Question: I'm trying to make a microservice with python, I'm following <URL>
But I'm getting this error:
'''
"flask_app.py", line 115, in run
raise Exception('Server {} not recognized'.format(self.server))
Exception: Server 9090 not recognized
'''
Project structure:

file code
'''
from connexion.resolver import RestyResolver
import connexion
if __name__ == '__main__':
app = connexion.App(__name__, 9090, specification_dir='swagger/')
app.add_api('my_super_app.yaml', resolver=RestyResolver('api'))
app.run()
'''
file code
'''
swagger: "2.0"
info:
title: "My first API"
version: "1.0"
basePath: /v1.0
paths:
/items/:
get:
responses:
'200':
description: 'Fetch a list of items'
schema:
type: array
items:
$ref: '#/definitions/Item'
definitions:
Item:
type: object
properties:
id:
type: integer
format: int64
name: { type: string }
'''
file code
'''
items = {
0: {"name": "First item"}
}
def search() -> list:
return items
'''
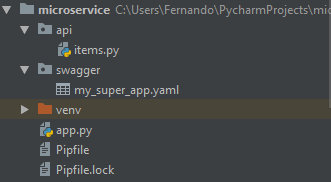
Answer: ok... i was able to solve this problem... the problem is in app.py, you must specify the variable port:
INCORRECT
'''
app = connexion.App(__name__, 9090, specification_dir='swagger/')
'''
CORRECT
'''
app = connexion.App(__name__, port=9090, specification_dir='swagger/')
'''